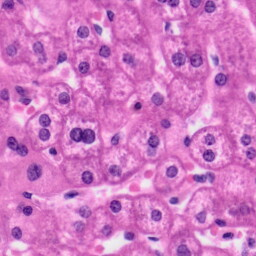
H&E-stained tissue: Liver